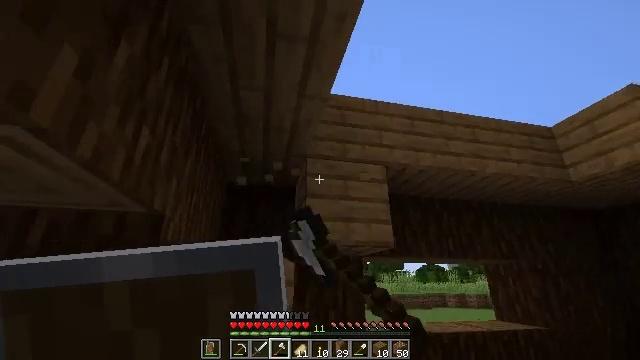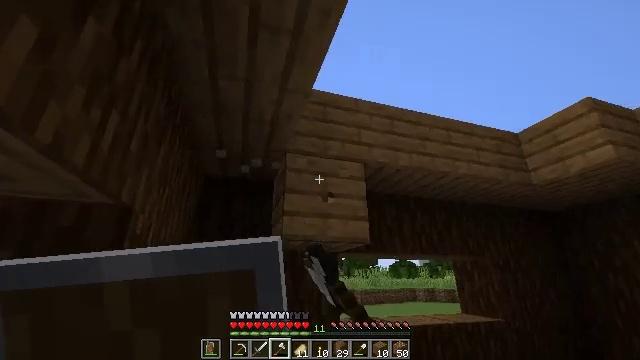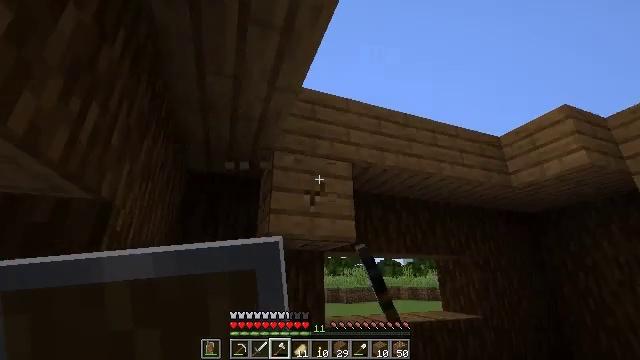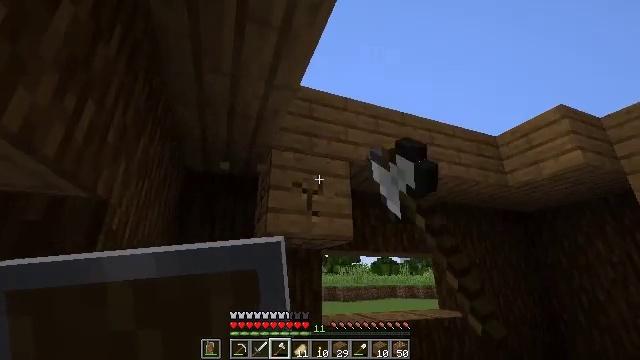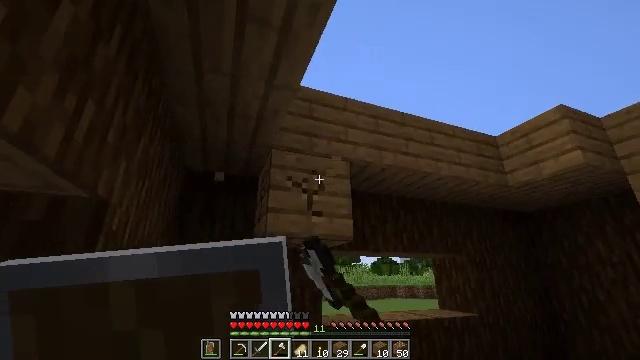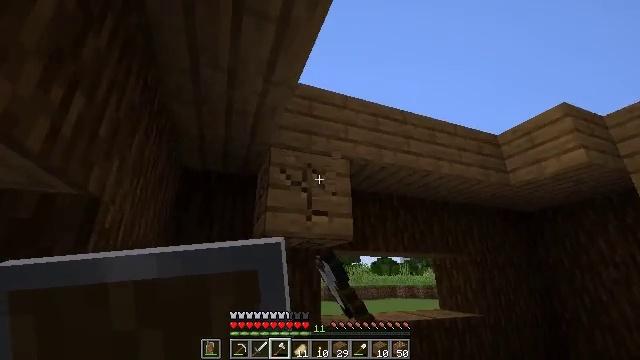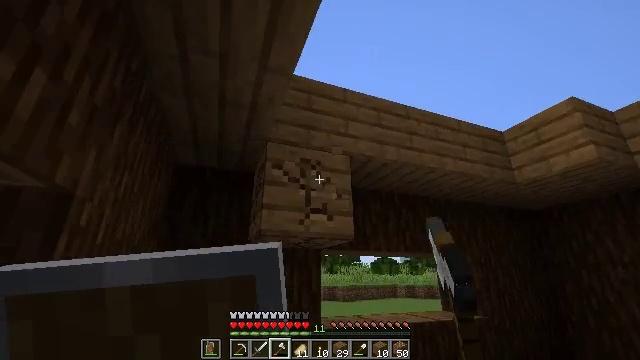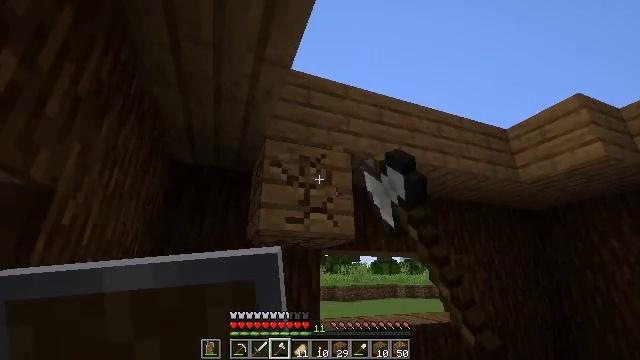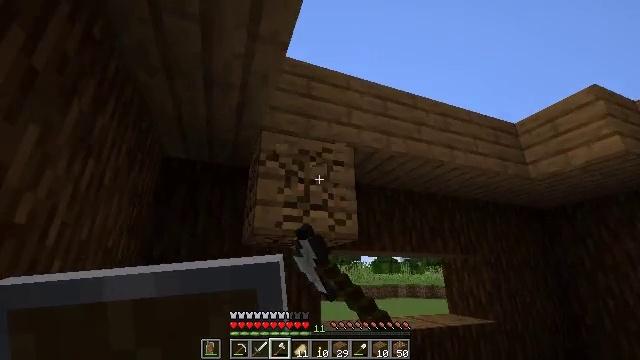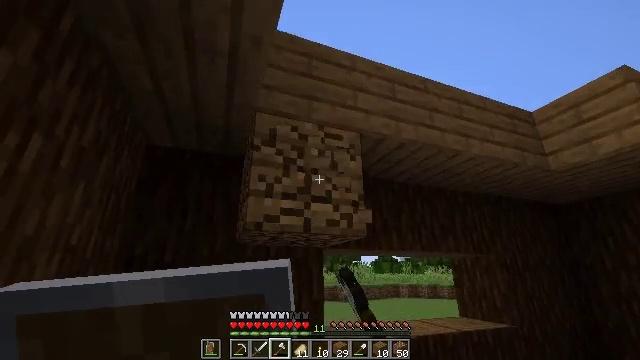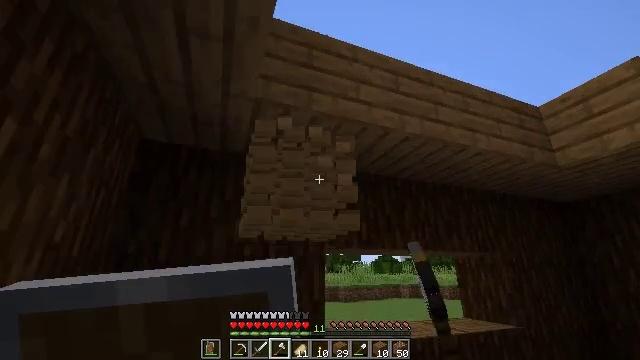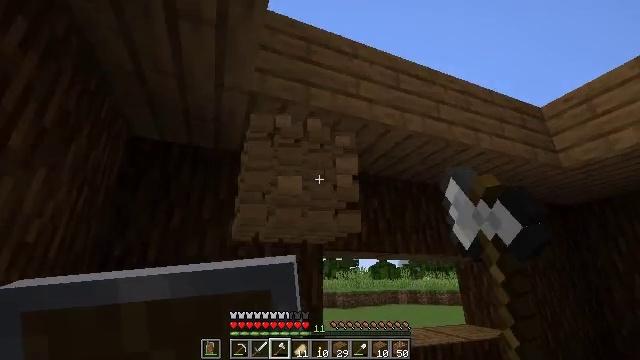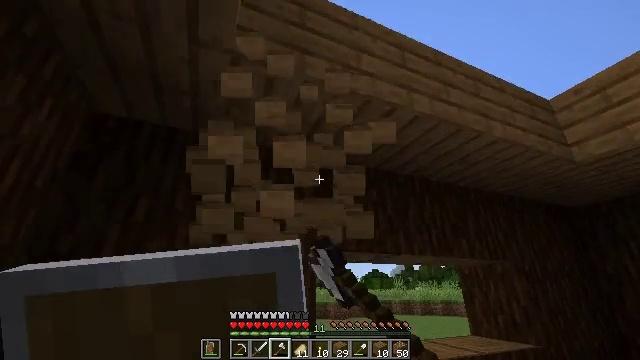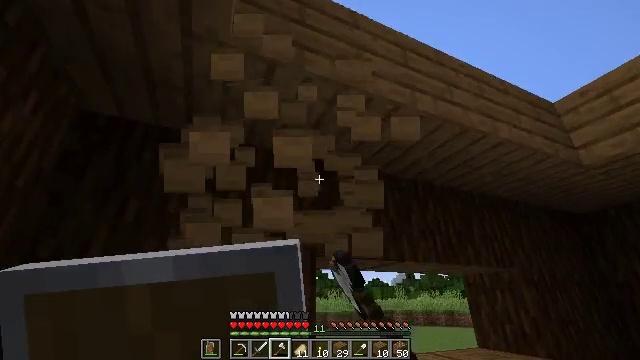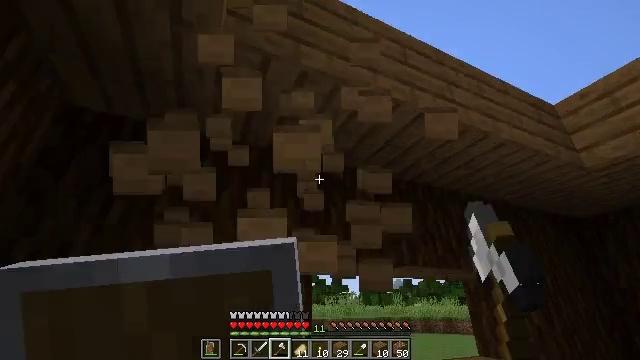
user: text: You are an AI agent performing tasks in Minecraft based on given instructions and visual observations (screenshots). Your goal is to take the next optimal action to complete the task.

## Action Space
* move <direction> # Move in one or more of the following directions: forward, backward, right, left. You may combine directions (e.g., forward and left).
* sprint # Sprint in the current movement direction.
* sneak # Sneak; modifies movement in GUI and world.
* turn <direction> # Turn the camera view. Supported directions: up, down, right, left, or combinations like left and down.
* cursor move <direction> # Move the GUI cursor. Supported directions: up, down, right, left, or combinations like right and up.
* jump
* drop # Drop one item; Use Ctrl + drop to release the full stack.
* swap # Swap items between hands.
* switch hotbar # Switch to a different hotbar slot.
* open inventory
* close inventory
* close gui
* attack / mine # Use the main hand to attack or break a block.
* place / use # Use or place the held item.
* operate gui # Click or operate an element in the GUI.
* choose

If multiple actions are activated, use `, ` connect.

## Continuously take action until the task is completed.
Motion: motion action
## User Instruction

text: Get spruce planks back into your inventory.
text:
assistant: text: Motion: turn right, attack / mine
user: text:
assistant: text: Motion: turn right, attack / mine
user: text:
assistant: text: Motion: attack / mine
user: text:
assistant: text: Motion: attack / mine
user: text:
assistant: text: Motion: move forward, attack / mine
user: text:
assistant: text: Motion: move forward, attack / mine
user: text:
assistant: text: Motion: move forward, attack / mine
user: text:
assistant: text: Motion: move forward, attack / mine
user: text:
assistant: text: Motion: move forward, attack / mine
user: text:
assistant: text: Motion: move forward, attack / mine
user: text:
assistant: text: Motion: move forward, turn up, attack / mine
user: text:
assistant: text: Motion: move forward, turn right and up, attack / mine
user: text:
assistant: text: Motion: turn up, attack / mine
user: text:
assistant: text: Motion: turn up, attack / mine
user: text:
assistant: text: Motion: attack / mine